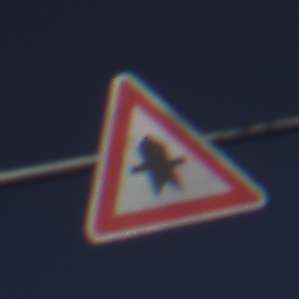
Verkehrszeichen: Vorfahrt
Umgebung: Outdoor, Nature
Tageszeit: MorningAfternoon
Wetter: PartlyCloudy
Licht: Natural
Jahreszeit: NotSpecified
Kontrast: HighContrast